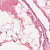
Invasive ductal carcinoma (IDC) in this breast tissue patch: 0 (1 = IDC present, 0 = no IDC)